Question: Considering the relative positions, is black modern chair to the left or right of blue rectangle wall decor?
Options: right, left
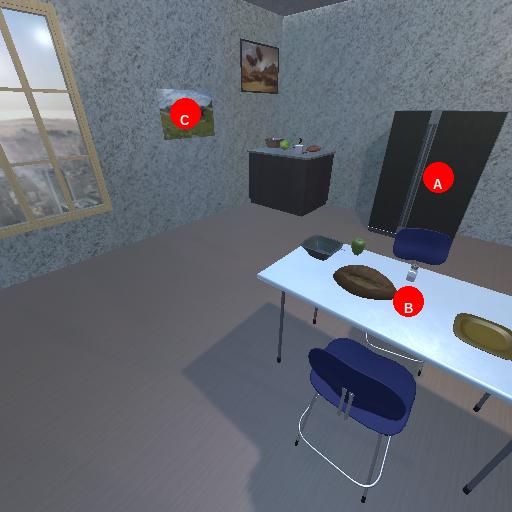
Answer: right